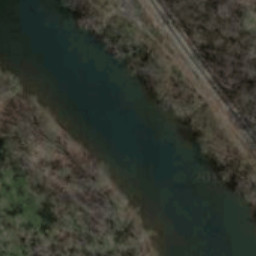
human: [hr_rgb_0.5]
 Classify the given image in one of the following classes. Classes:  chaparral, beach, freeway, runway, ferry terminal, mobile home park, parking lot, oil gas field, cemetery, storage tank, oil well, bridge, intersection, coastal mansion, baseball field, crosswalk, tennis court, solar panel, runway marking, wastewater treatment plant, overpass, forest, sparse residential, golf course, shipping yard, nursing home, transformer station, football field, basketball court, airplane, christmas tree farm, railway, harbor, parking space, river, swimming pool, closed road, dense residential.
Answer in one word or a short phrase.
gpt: river